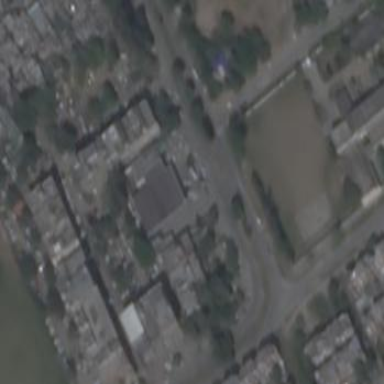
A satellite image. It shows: Public building.